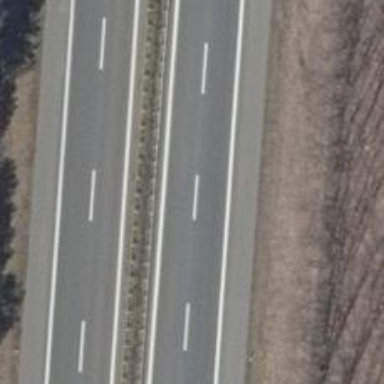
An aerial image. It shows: Asphalt motorway.